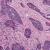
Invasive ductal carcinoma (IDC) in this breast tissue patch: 1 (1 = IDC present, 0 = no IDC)